Question: In bootstrap, I would be able to do something like this:
'''
<div class="row">
<div class="col-md-4" ng-repeat="myData in myArray"></div>
</div>
'''
And if I had, say, 8 items in 'myArray', I would get output kinda like this:
'''
1 | 2 | 3 | 4
5 | 6 | 7 | 8
'''
When I try to do this with material/angular, all I get is this:

... which obviously isn't wrapping.
Here's my HTML:
'''
<md-card>
<h3 class="text-center">Stats</h3>
<div layout="horizontal" class="text-center">
<div ng-repeat="stat in equipmentStatArray" flex="25">
<span class="fa fa-fw fa-2x vertical-center {{stat.fa}}">
<md-tooltip>{{stat.name}}</md-tooltip>
</span>
<span>&nbsp;</span>
<span>{{player._statCache[stat.name]}}</span>
</div>
</div>
</md-card>
'''
Is this possible with Material?
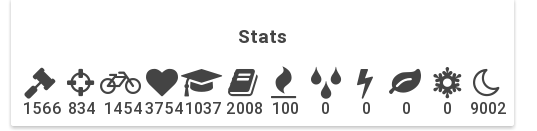
Answer: You can do that, or you can simply add 'layout-wrap' property to your '<div ng-repeat="stat in equipmentStatArray" flex="25">' like this:
'<div ng-repeat="stat in equipmentStatArray" flex="25" layout-wrap>'